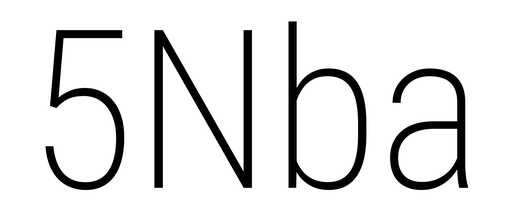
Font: Roboto_Condensed_ExtraLight